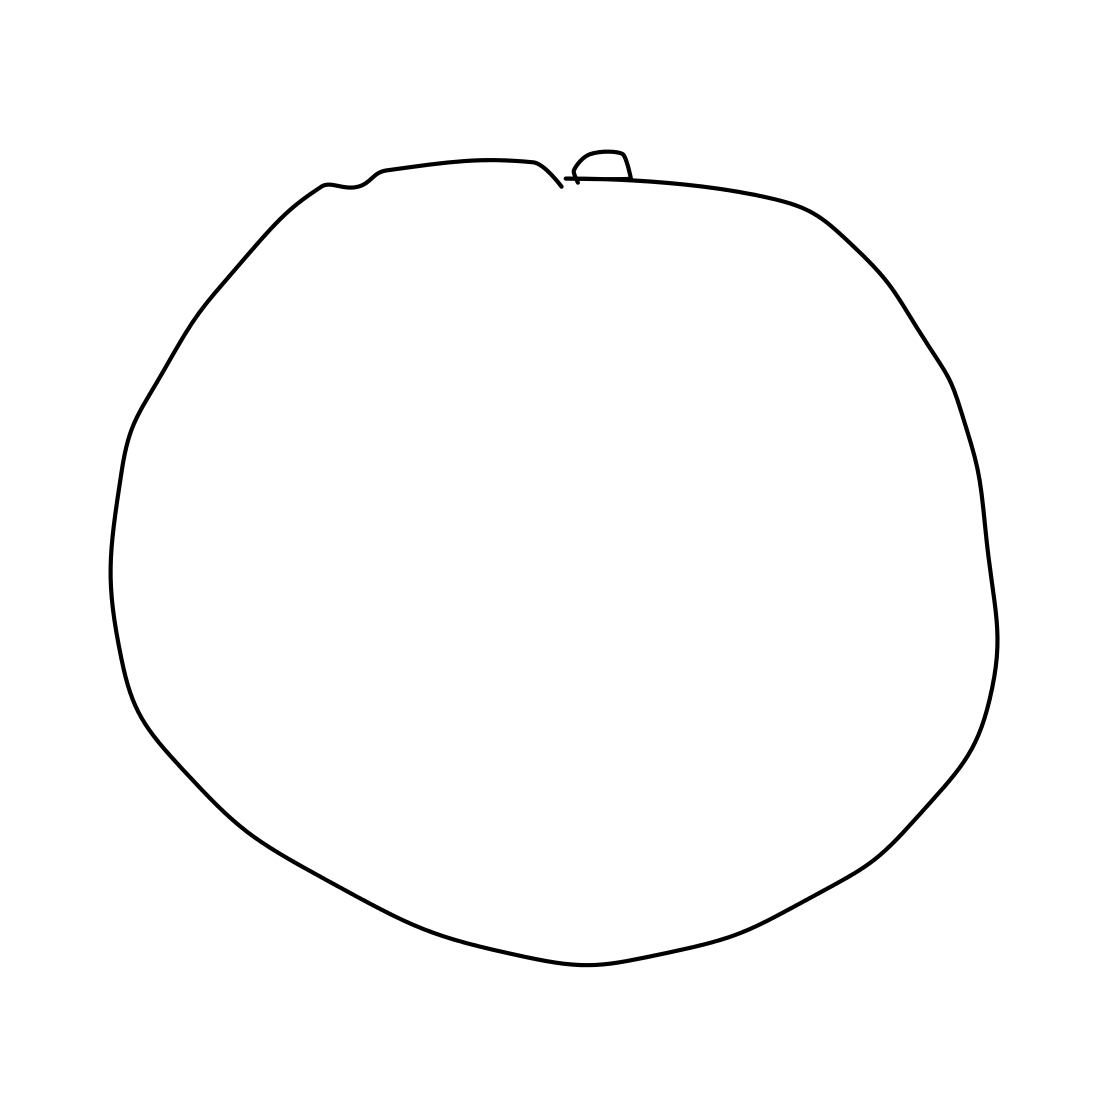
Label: tomato